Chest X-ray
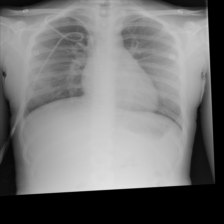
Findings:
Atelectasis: negative
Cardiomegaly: negative
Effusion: negative
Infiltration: negative
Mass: negative
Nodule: negative
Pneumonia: negative
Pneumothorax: negative
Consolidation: negative
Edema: negative
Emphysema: negative
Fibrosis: negative
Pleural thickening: negative
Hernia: negative